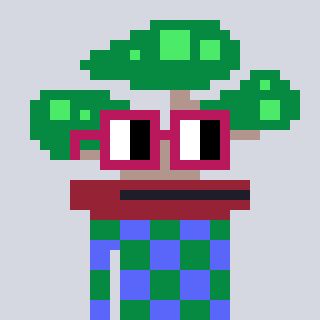
a pixel art character with square dark red glasses, a bonsai-shaped head and a purple-colored body on a cool background